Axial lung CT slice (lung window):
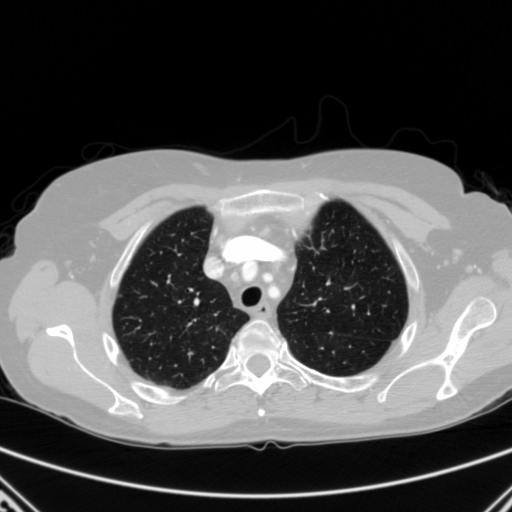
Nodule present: no